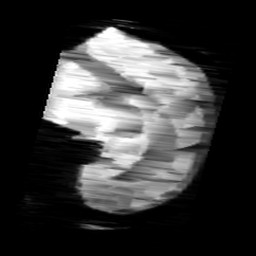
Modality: minIP
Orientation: sagittal
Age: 9
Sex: female
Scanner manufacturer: siemens
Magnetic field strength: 3 T
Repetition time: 0.027 s
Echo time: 0.02 s